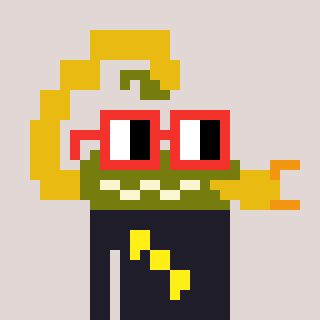
a pixel art character with square red glasses, a scorpion-shaped head and a grayscale-colored body on a warm background